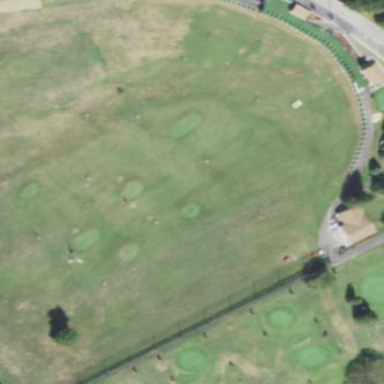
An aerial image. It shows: Recreation ground.